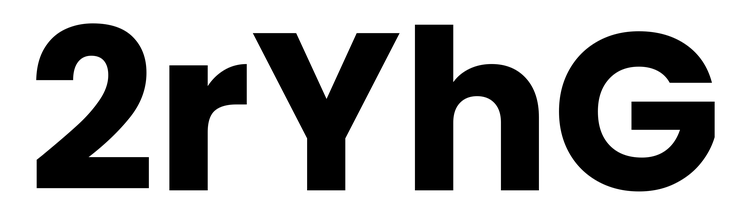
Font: Poppins-Bold